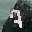
Label: 7